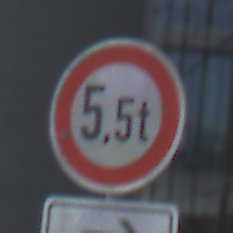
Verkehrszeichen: TatsaechlicheMasse
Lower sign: RichtungsangabeDurchPfeile5
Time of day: MorningAfternoon
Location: Outdoor (Urban)
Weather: PartlyCloudy
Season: NotSpecified
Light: Natural